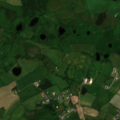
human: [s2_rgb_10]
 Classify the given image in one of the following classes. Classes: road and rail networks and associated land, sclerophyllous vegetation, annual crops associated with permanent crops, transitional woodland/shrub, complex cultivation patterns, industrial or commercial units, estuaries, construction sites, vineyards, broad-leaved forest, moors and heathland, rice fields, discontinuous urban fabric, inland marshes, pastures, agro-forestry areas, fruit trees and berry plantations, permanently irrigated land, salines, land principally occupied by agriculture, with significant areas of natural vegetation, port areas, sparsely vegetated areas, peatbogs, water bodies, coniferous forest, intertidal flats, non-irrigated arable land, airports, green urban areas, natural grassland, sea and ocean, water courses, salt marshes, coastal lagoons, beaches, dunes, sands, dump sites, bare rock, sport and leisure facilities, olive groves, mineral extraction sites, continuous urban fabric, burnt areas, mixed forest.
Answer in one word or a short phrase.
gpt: non-irrigated arable land, pastures, land principally occupied by agriculture, with significant areas of natural vegetation